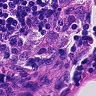
Metastatic tissue present: no